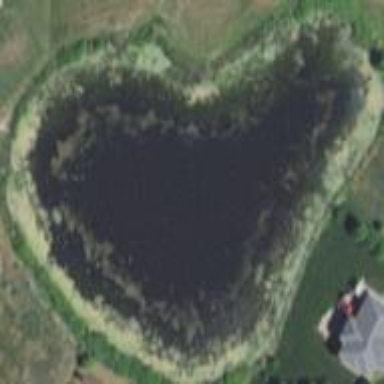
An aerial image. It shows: Pond surrounded by natural water.